You are looking at the envelope spectrum of a bearing's vibration signal. The marked vertical lines are the theoretical fault frequencies for the outer race, inner race, rolling elements, and cage. Determine the bearing's health state. Answer with exactly one of: normal, inner_race, outer_race, ball.
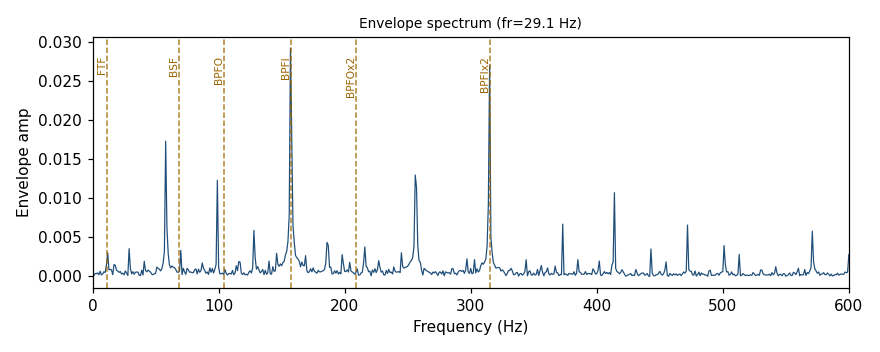
Answer: inner_race